Question: Please look at this sample gradient image I did with a Paint program:

It contains 2 vertical gradients.
The first gradient from the top to the middle is a blend of white, to a lightly colored orange.
The second gradient from the bottom to the middle is also a blend of white, but to a slightly darker orange.
The point is there are 2 gradients been used, with 4 colors, 2 whites and 2 orange variations.
I would like to do this on a Canvas but don't know how to. The colors could be anything at all, above was just an example.
How may I do this?
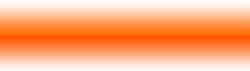
Answer: ### Delphi 2005 and up:
Use <URL> from the unit:
'''
procedure TForm1.FormPaint(Sender: TObject);
var
R: TRect;
begin
SetRect(R, 0, 0, ClientWidth, ClientHeight div 2);
GradientFillCanvas(Canvas, clWhite, $00056AFF, R, gdVertical);
SetRect(R, 0, ClientHeight div 2, ClientWidth, ClientHeight);
GradientFillCanvas(Canvas, $000055FF, clWhite, R, gdVertical);
end;
'''
---
### Earlier Delphi versions:
Use <URL> from . Add the following code to a global utilities unit:
'''
type
PTriVertex = ^TTriVertex;
TTriVertex = record
X, Y: DWORD;
Red, Green, Blue, Alpha: WORD;
end;
function GradientFill(DC: HDC; Vertex: PTriVertex; NumVertex: ULONG;
Mesh: Pointer; NumMesh, Mode: ULONG): BOOL; stdcall; overload;
external msimg32 name 'GradientFill';
function GradientFill(DC: HDC; const ARect: TRect; StartColor,
EndColor: TColor; Vertical: Boolean): Boolean; overload;
const
Modes: array[Boolean] of ULONG = (GRADIENT_FILL_RECT_H, GRADIENT_FILL_RECT_V);
var
Vertices: array[0..1] of TTriVertex;
GRect: TGradientRect;
begin
Vertices[0].X := ARect.Left;
Vertices[0].Y := ARect.Top;
Vertices[0].Red := GetRValue(ColorToRGB(StartColor)) shl 8;
Vertices[0].Green := GetGValue(ColorToRGB(StartColor)) shl 8;
Vertices[0].Blue := GetBValue(ColorToRGB(StartColor)) shl 8;
Vertices[0].Alpha := 0;
Vertices[1].X := ARect.Right;
Vertices[1].Y := ARect.Bottom;
Vertices[1].Red := GetRValue(ColorToRGB(EndColor)) shl 8;
Vertices[1].Green := GetGValue(ColorToRGB(EndColor)) shl 8;
Vertices[1].Blue := GetBValue(ColorToRGB(EndColor)) shl 8;
Vertices[1].Alpha := 0;
GRect.UpperLeft := 0;
GRect.LowerRight := 1;
Result := GradientFill(DC, @Vertices, 2, @GRect, 1, Modes[Vertical]);
end;
'''
Now, the painting code becomes:
'''
procedure TForm1.FormPaint(Sender: TObject);
var
R: TRect;
begin
SetRect(R, 0, 0, ClientWidth, ClientHeight div 2);
GradientFill(Canvas.Handle, R, clWhite, $00056AFF, True);
SetRect(R, 0, ClientHeight div 2, ClientWidth, ClientHeight);
GradientFill(Canvas.Handle, R, $000055FF, clWhite, True);
end;
procedure TForm1.FormResize(Sender: TObject);
begin
Invalidate;
end;
'''